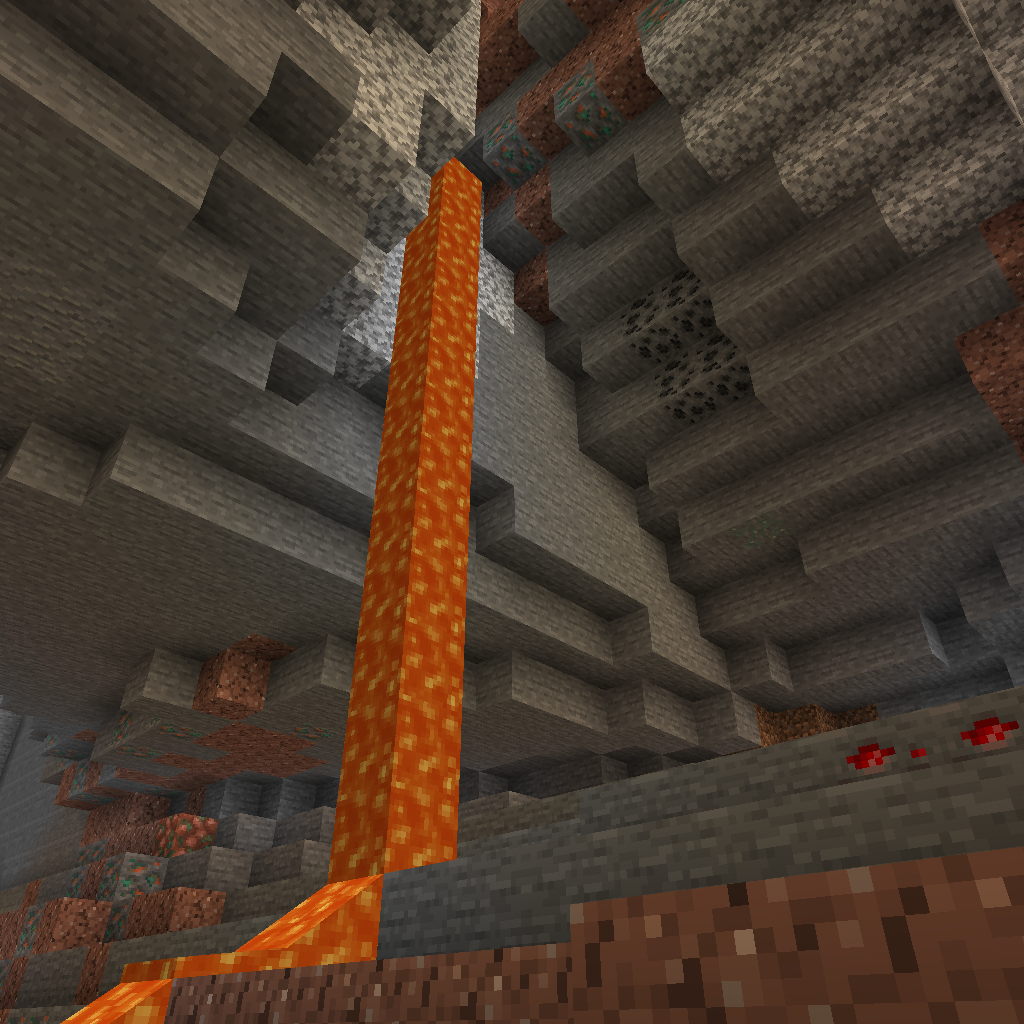
lava flowing inside cave